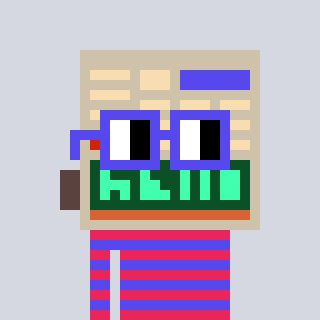
a pixel art character with square blue glasses, a calculator-shaped head and a computerblue-colored body on a cool background